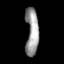
Tissue: lung
Cell type: Epithelial cells
Senescence score: 0.2277
Nuclear area (px): 596
Mean DAPI intensity: 154.205